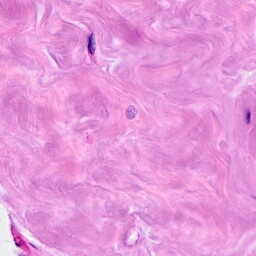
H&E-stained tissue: Breast